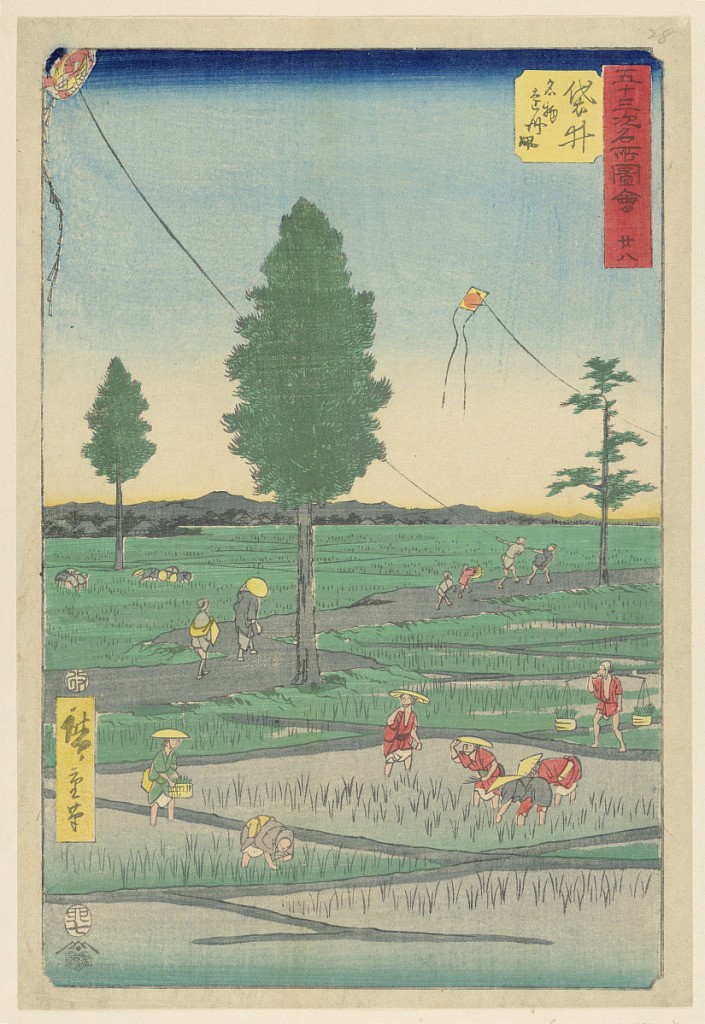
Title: Fukuroi: Famous Totomi Kites (Fukuroi, meibutsu Ensu tako) from the series 53 Stations of Tokaido
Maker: Ando Hiroshige, Japanese, 1797–1858
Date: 1855
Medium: Woodblock print in colored ink on paper
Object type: Print
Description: Women working in the rice paddles stop and admire the kites flying in the air. These kites, flown by playful children in the background, are somewhat similar to the original kites that were flown years ago. During the mid-eighteenth century, kites carried samurai who flew over buildings to spy on the enemy.